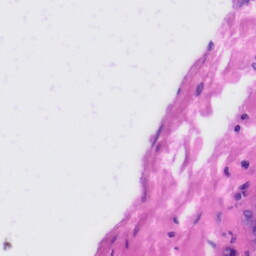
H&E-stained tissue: Liver